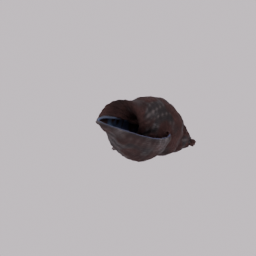
Label: animals